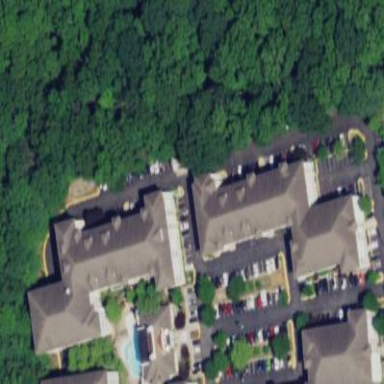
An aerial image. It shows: Image showing building with apartments.